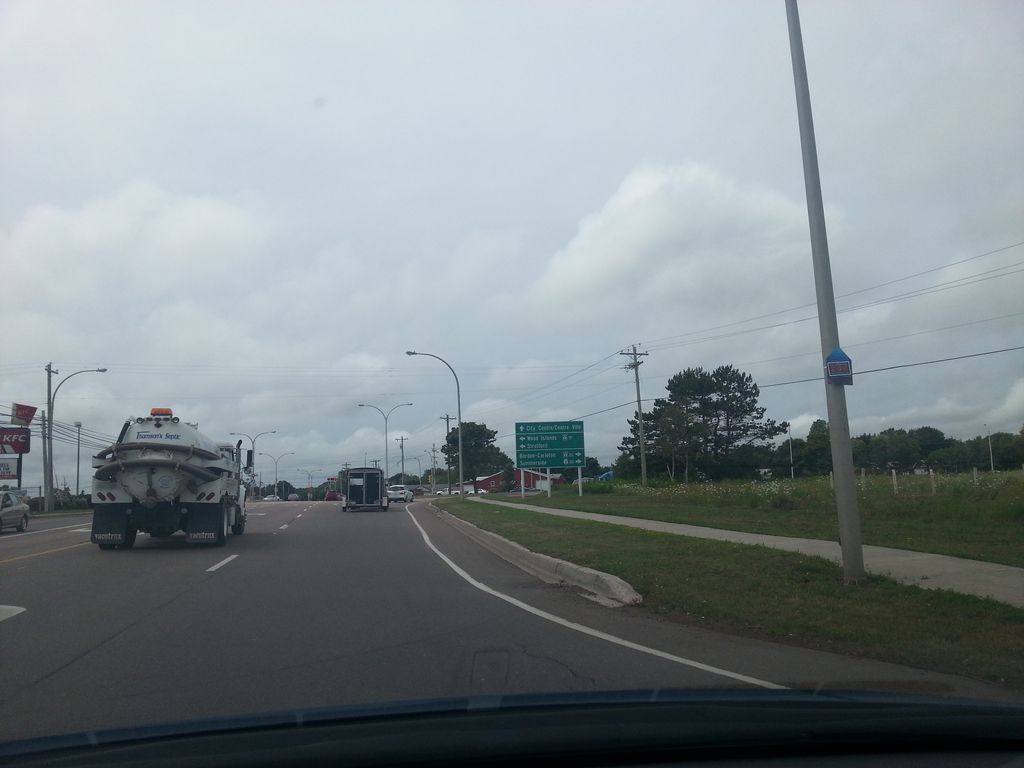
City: charlottetown